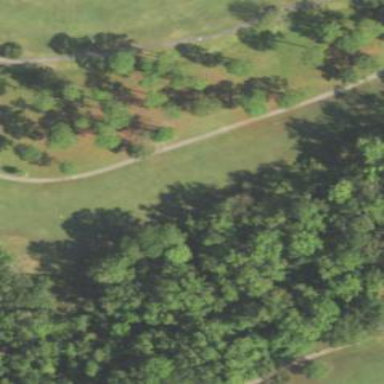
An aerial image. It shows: Golf fairway surrounded by grass.